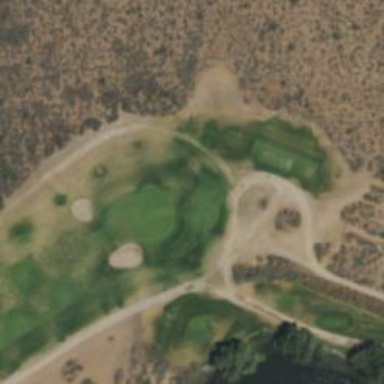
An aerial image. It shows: View of golf hole.